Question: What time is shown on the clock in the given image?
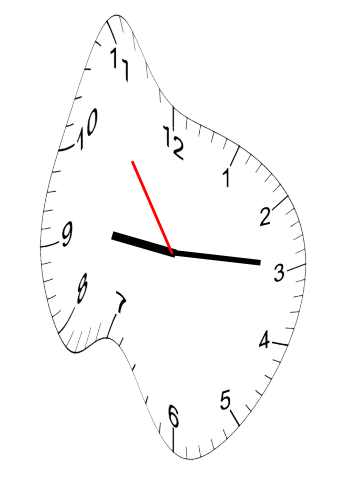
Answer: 09:14:54